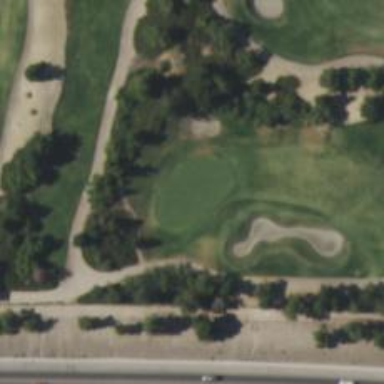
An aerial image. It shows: View of golf hole.